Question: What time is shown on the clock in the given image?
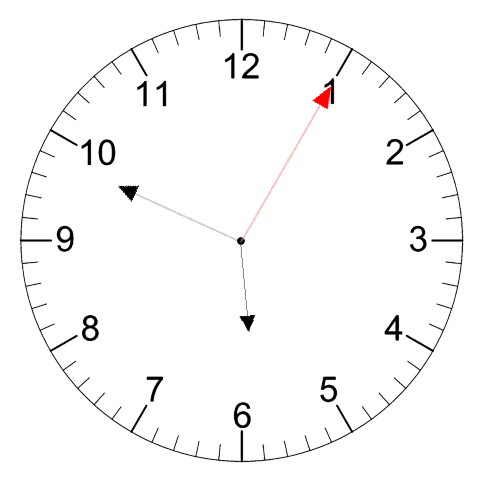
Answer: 05:49:05